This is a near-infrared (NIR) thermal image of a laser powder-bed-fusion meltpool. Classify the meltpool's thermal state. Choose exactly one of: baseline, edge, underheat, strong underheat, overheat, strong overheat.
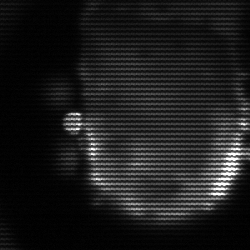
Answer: baseline